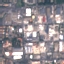
Land use / land cover: Industrial